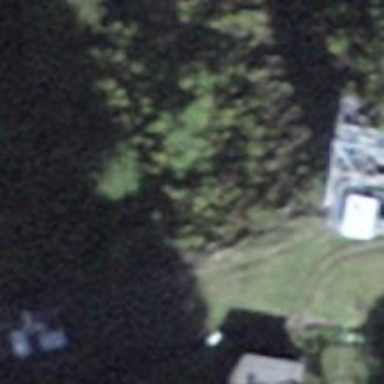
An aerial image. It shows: Pylon for aerialway.